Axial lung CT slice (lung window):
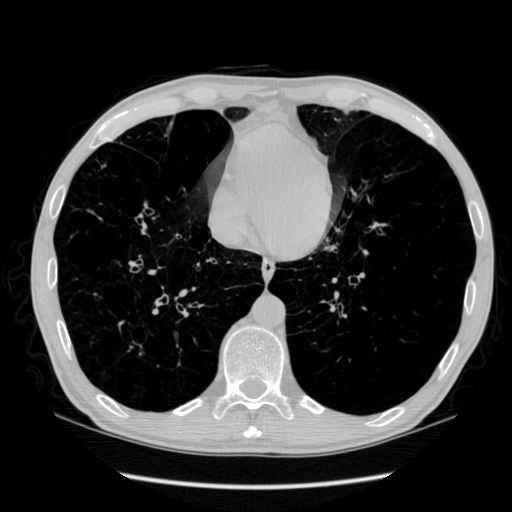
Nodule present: no